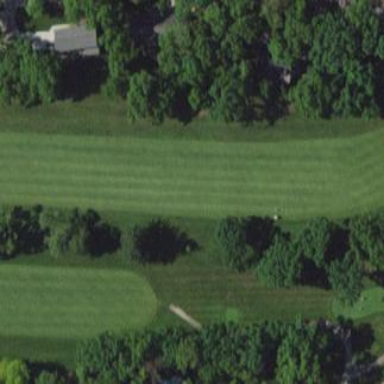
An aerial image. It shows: Golf fairway in the image.